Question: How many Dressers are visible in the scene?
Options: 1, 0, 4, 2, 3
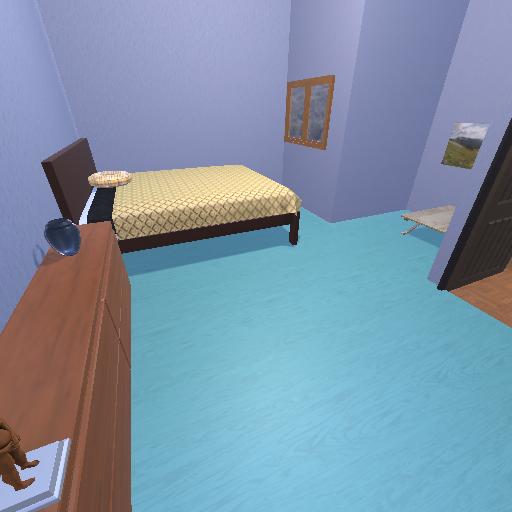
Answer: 1